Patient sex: M
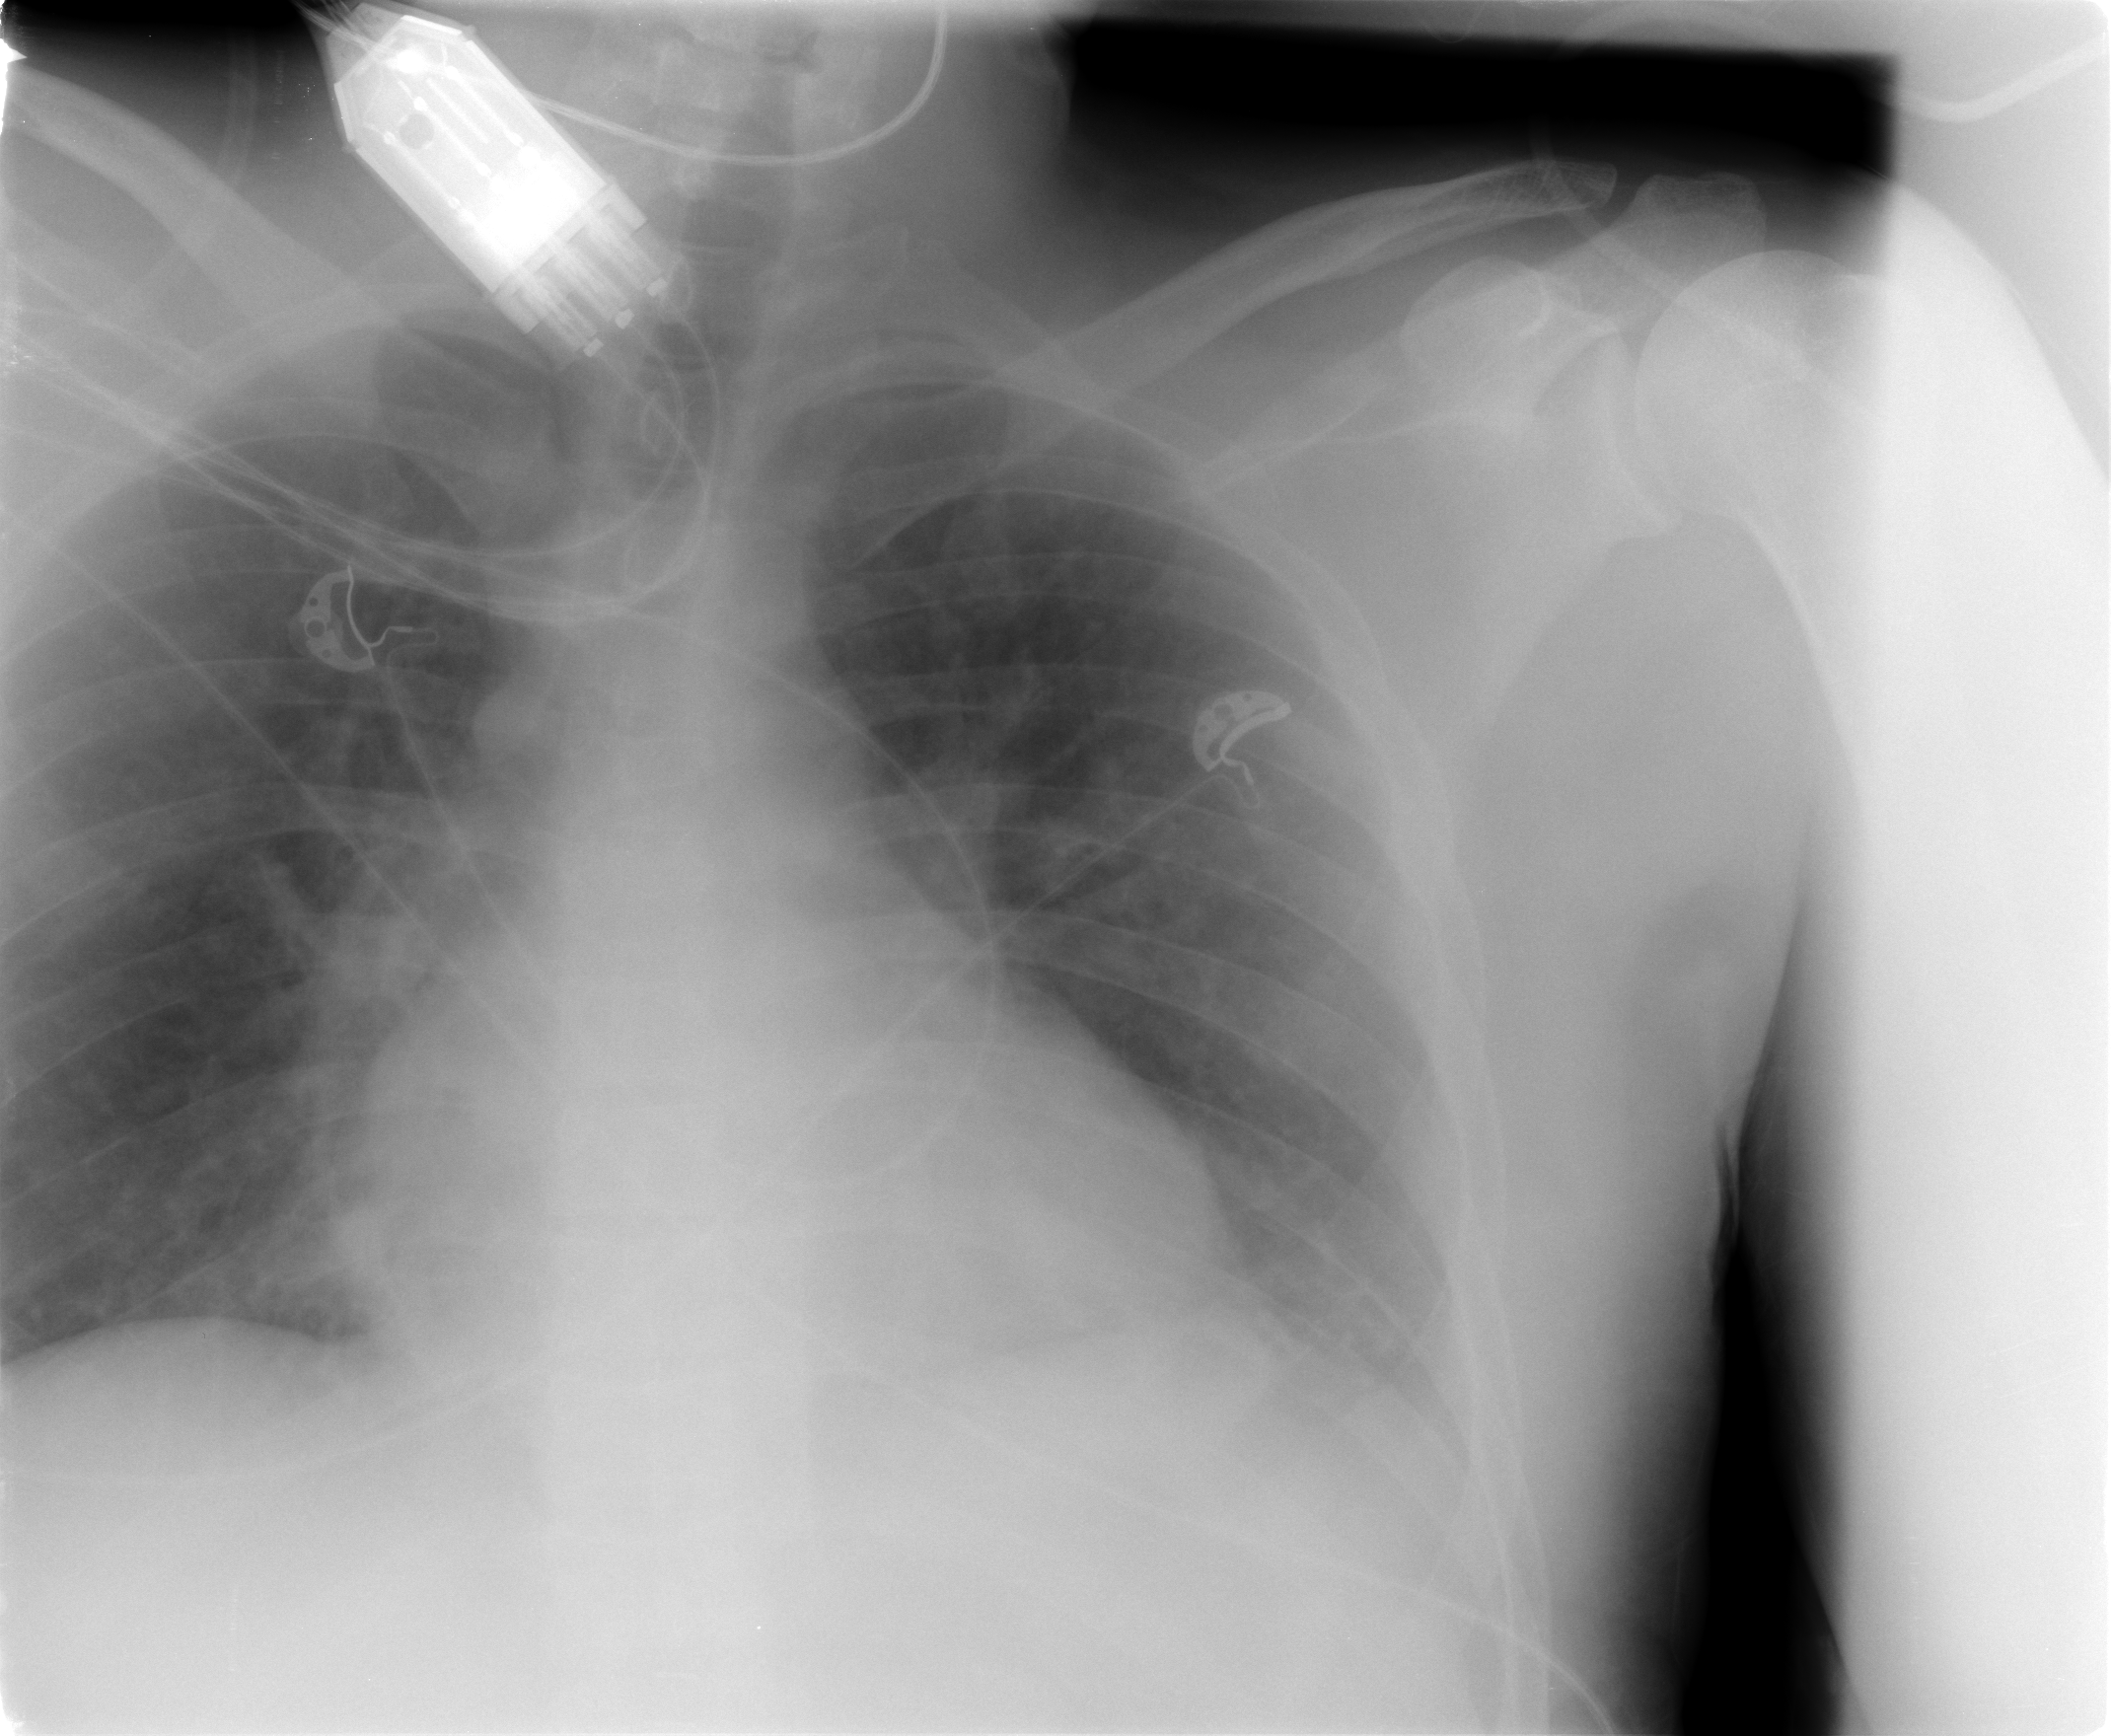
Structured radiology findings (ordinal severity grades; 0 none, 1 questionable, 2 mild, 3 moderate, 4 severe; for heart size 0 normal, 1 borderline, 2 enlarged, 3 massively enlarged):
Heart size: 0
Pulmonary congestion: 0
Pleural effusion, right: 0
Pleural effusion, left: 2
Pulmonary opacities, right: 1
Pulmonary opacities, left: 1
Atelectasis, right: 1
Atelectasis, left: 2